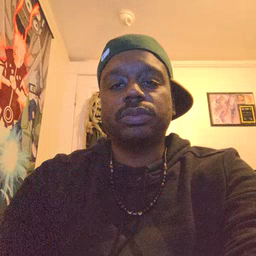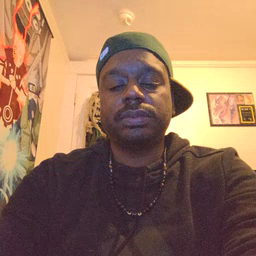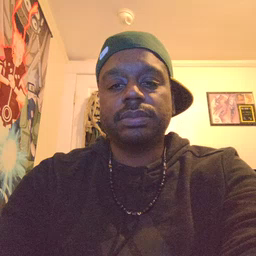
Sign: thankyou